Field crop: tomato
Growth stage: 2
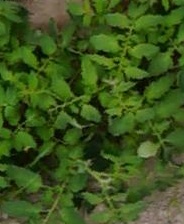
Species: tomato